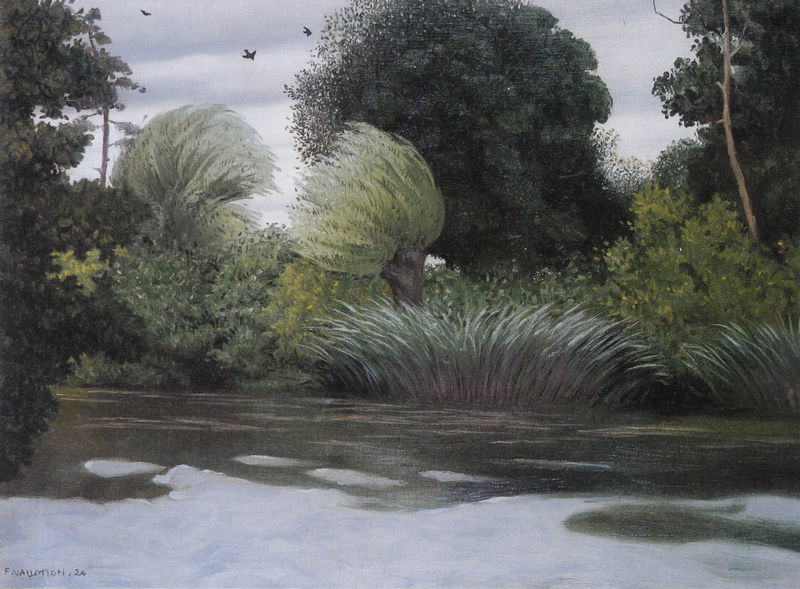
Titel: Die Eure bei Pacy-sur-Eure
Künstler: Félix Vallotton
Standort: Lausanne
Institution: Galerie Vallotton
Schlagwörter: baum, blau, blätter, dunkel, gemälde, gewitter, himmel, laub, schatten, vogel, wasser, weiß, wolken, bäume, fluss, gelb, grün, landschaft, see, teich, ufer, äste, blumen, grau, hell, licht, schwarz, blüten, eis, gras, schnee, malerei, naive malerei, signatur, ast, bach, baumstamm, gräser, halme, natur, schilf, spiegelung, stamm, strauch, vögel, wind, zweige, busch, büsche, gewässer, sträucher, pflanzen, rosa, wald, fliegen, landschft, sommer, valloton, vallaton, vegetation, naiv, winter, romantik, schaum, orkan, querformat, sturm, unwetter, wasse, wehen, glatt, exotisch, rousseau, weiden, windig, zweig, aufruhr, oberfläche, schweben, stürmen, volloton, wasseroberfläche, wasserpflanzen, wirbelwind, sumpf, urwald, palmen, sträuche, schwarze romantik, schwanken, himmeöwolken, sutrm, dunkle romantik